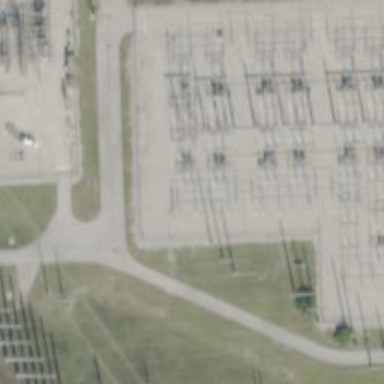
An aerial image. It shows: Switch for power supply.